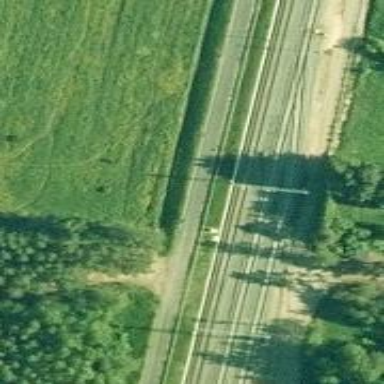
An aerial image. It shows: Railway signal.